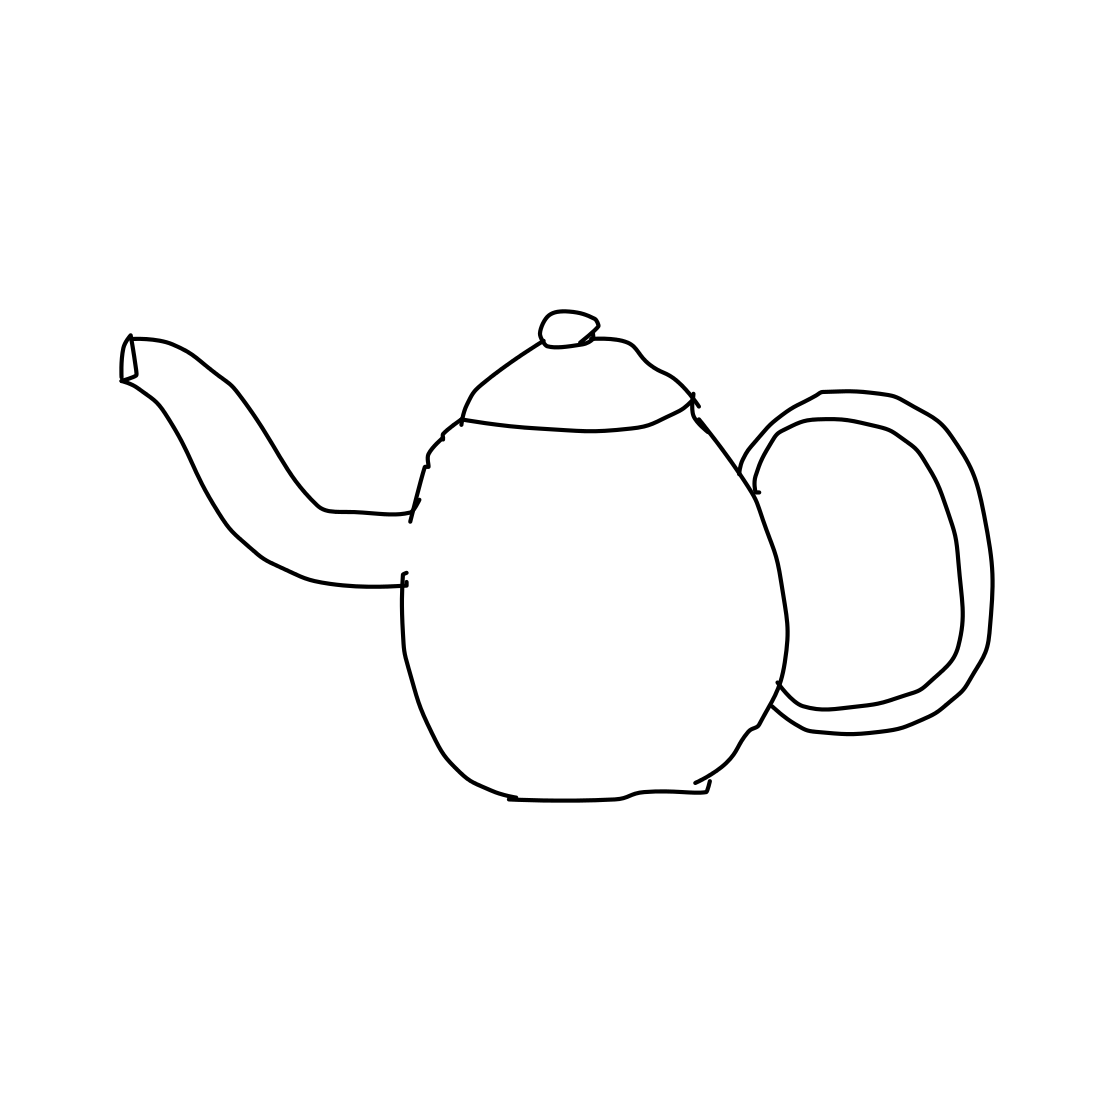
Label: teapot